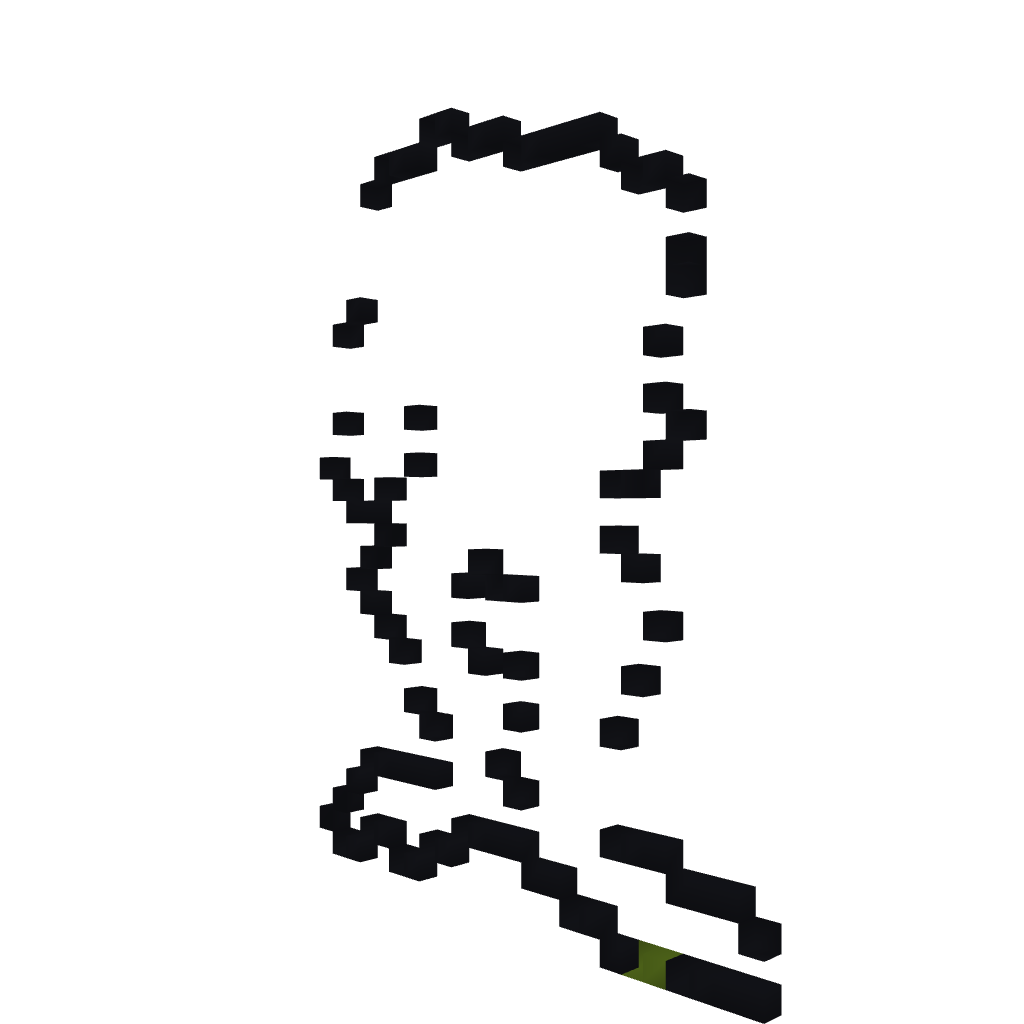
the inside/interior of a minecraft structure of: Battletoads/NES-Rash